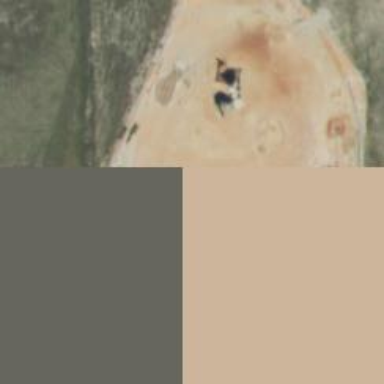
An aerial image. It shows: Storage tank that is man-made.